Question: How to parse HTML that is being returned by JSON object.

Image URL : <URL>
How can i parse only "Deal Price" from above HTML ?
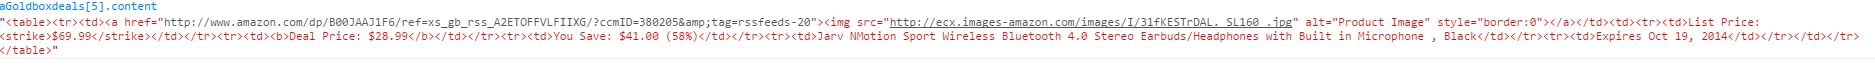
Answer: It's a shame that the price isn't well defined in an HTML element.
Probably your best bet is a bit of dirty regex string extraction. Something like the following should work:
'''
var matches = aGoldboxdeals[5].content.match(/Deal Price: \$([0-9]+\.[0-9]+)/);
if (matches){
var dealPrice = matches[1];
// do something with the price here parseFloat etc...
} else {
// couldn't parse the price
}
'''
It may be better to first parse the fragment in jQuery to extract a more specific element first but something like above should work.